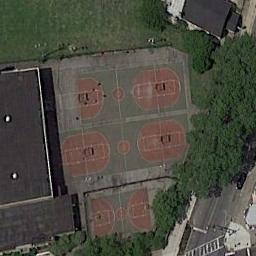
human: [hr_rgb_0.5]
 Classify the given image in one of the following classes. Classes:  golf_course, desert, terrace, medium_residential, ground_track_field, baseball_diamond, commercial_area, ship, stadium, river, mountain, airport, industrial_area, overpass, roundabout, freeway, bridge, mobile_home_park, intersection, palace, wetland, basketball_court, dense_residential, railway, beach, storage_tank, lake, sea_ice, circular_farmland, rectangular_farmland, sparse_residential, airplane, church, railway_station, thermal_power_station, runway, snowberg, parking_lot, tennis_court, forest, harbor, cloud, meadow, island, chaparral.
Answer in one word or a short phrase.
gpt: basketball_court